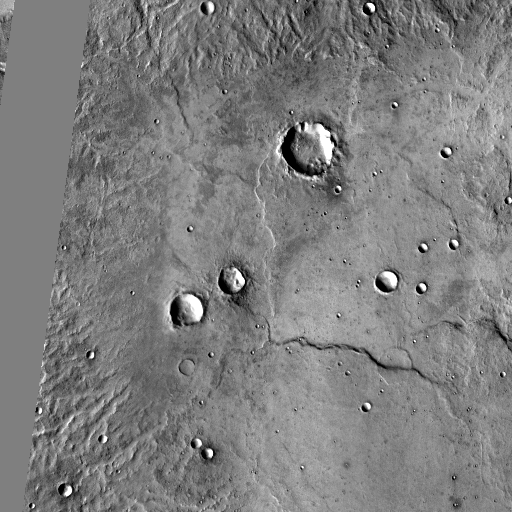
Crater classes present: Background, Other, Layered, Buried